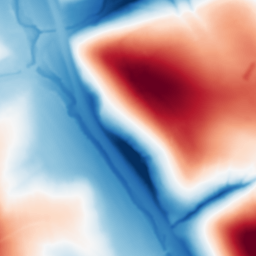
Category: multiscale
Decomposition family: dog_multiscale
Decomposition parameters: sigma_ratio: 2
n_scales: 6
base_sigma: 1
Upsampling method: bspline
Upsampling parameters: scale: 2
Upsampling scale: 2